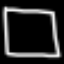
Label: square